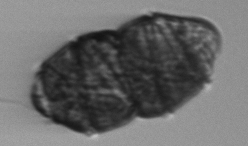
Label: Margalefidinium